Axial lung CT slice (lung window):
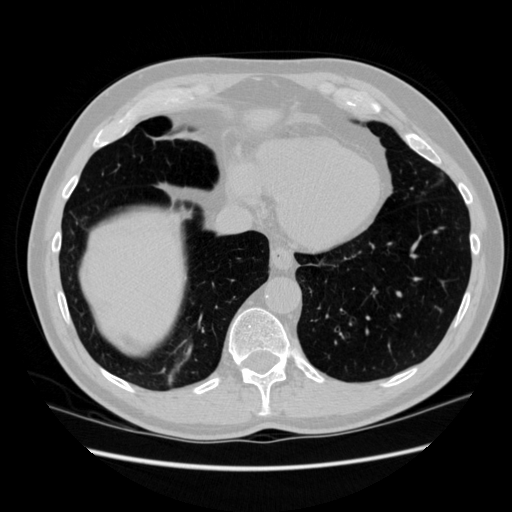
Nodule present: no